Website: apple
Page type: account-dashboard
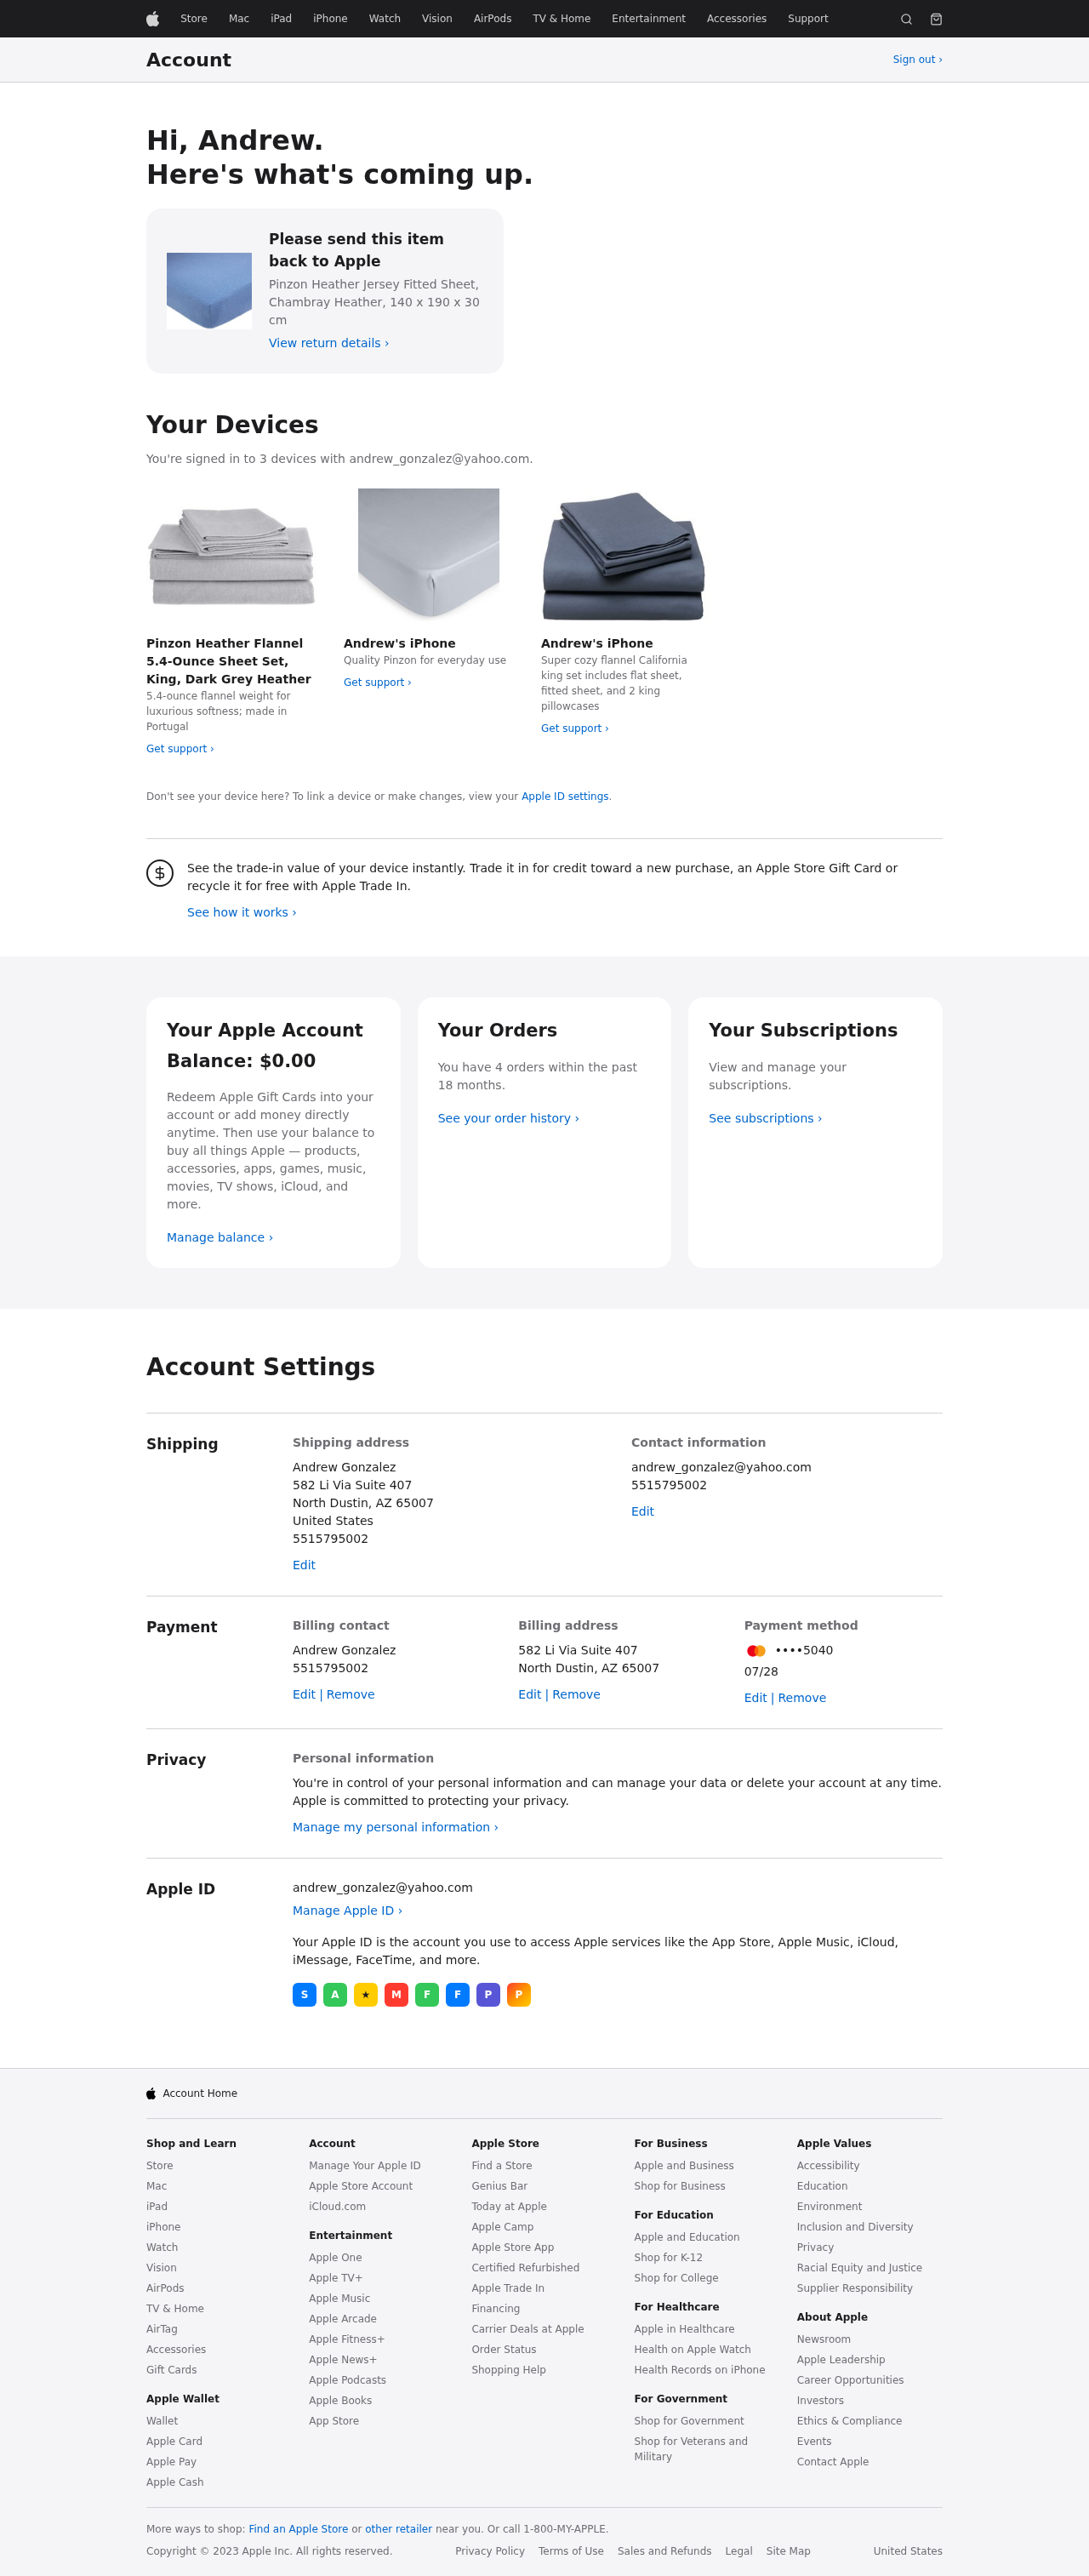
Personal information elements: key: PII_CITY_STATE_ZIP
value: North Dustin, AZ 65007
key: PII_EMAIL
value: andrew_gonzalez@yahoo.com
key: PII_FIRSTNAME
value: Andrew
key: PII_FULLNAME
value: Andrew Gonzalez
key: PII_PHONE
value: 5515795002
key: PII_STREET
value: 582 Li Via Suite 407
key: PII_EMAIL2
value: andrew_gonzalez@yahoo.com
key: PII_EMAIL3
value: andrew_gonzalez@yahoo.com
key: PII_PHONE_LINE
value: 5002
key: PII_PHONE_SUFFIX
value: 5002
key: PII_PHONE2
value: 5515795002
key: PII_PHONE3
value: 5515795002
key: PII_PHONE_NUMERIC
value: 5515795002
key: PII_PHONE_LINE_NUMERIC
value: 5002
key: PII_PHONE_SUFFIX_NUMERIC
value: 5002
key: PII_PHONE2_NUMERIC
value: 5515795002
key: PII_PHONE3_NUMERIC
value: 5515795002
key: PII_PHONE_DIGITS
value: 5515795002
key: PII_PHONE_LAST4
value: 5002
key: PII_LASTNAME
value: Gonzalez
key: PII_FULLNAME2
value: Andrew Gonzalez
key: PII_FULLNAME3
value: Andrew Gonzalez
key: PII_FIRSTNAME2
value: Andrew
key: PII_FIRSTNAME3
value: Andrew
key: PII_LASTNAME2
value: Gonzalez
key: PII_LASTNAME3
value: Gonzalez
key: PII_FIRSTNAME_DERIVED
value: Andrew
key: PII_LASTNAME_DERIVED
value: Gonzalez
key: PII_FULLNAME_DERIVED
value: Andrew Gonzalez
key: PII_NAME_FULL_DERIVED
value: Andrew Gonzalez
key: PII_STREET2
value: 582 Li Via Suite 407
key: PII_CITY_STATE_ZIP2
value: North Dustin, AZ 65007
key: PII_CARD_LAST4
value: ••••5040
Product elements: key: PRODUCT1_NAME
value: Pinzon Heather Jersey Fitted Sheet, Chambray Heather, 140 x 190 x 30 cm
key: PRODUCT2_DESC
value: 5.4-ounce flannel weight for luxurious softness; made in Portugal
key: PRODUCT2_NAME
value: Pinzon Heather Flannel 5.4-Ounce Sheet Set, King, Dark Grey Heather
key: PRODUCT3_DESC
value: Quality Pinzon for everyday use
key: PRODUCT4_DESC
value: Super cozy flannel California king set includes flat sheet, fitted sheet, and 2 king pillowcases
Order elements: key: ORDER_COUNT
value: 4
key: ORDER_HISTORY_MONTHS
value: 18
Other elements: key: NUM_DEVICES
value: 3
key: ACCOUNT_BALANCE
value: $0.00